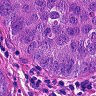
Metastatic tissue present: yes